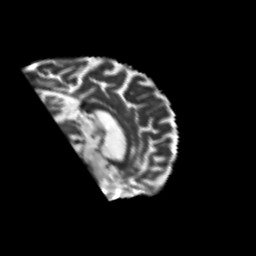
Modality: T2w
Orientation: sagittal
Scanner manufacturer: siemens
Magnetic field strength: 3 T
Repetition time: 6.8 s
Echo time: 0.093 s